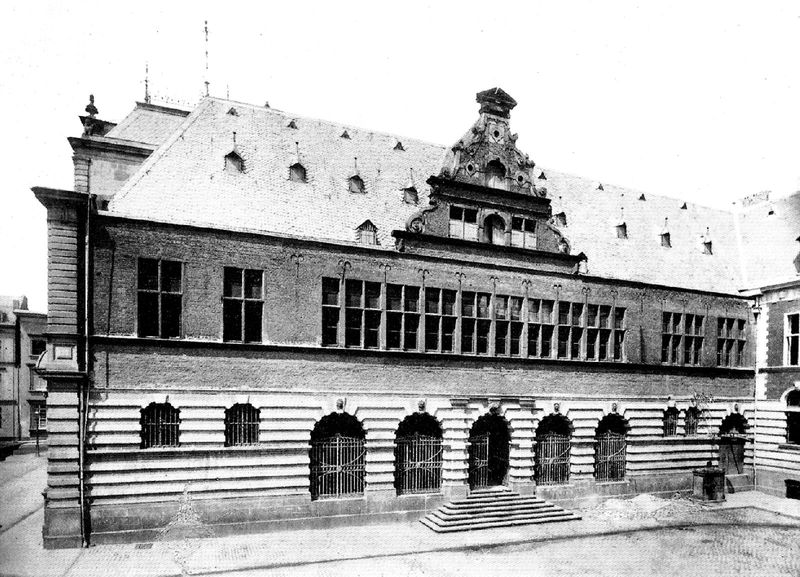
Titel: Köln, Rathaus
Standort: Köln (EU - D - NRW)
Schlagwörter: himmel, weiß, stadt, fenster, grau, laterne, schwarz, strasse, tür, dach, gebäude, haus, zaun, stein, steine, gitter, adel, vorbau, ecke, bogen, fassade, pflaster, türen, giebel, mauer, backstein, hof, platz, treppe, treppen, stufe, stufen, tor, foto, fotografie, bögen, eingang, erker, innenhof, bürgersteig, fensterkreuz, palast, gauben, regenrinne, schwarz-weiss, gehweg, rathaus, aussenansicht, portal, tore, sims, fenstergitter, gaube, schindeln, geschoss, gibel, etage, vorplatz, stiege, straßße, eingangstreppe, gittertüren